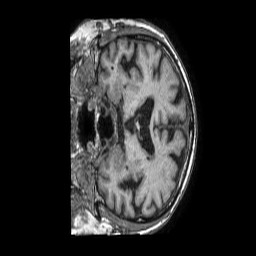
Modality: T1w
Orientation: coronal
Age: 79
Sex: male
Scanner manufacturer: philips
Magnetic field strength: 1.5 T
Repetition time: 0.007126 s
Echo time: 0.003219 s